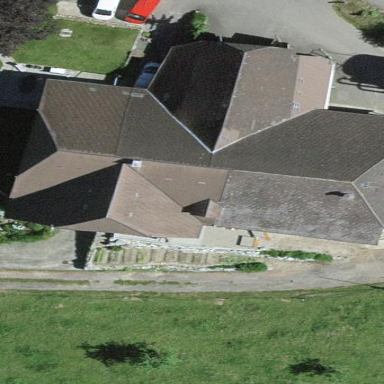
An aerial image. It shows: Farm building.